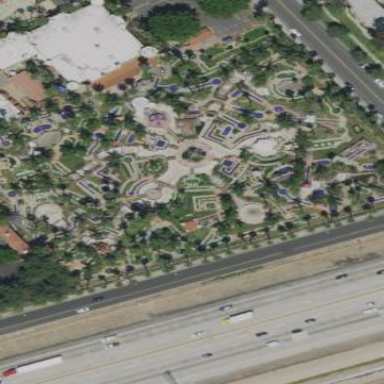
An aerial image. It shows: Miniature golf leisure land.